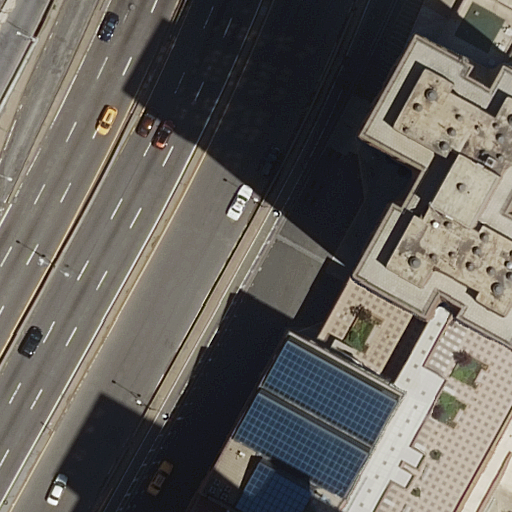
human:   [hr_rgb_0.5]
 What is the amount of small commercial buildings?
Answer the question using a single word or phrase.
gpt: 0

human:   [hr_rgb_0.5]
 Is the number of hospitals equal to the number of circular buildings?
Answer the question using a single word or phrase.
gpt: no

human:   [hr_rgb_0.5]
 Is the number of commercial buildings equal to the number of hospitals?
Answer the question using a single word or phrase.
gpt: no

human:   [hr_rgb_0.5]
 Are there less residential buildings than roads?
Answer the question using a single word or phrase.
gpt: yes

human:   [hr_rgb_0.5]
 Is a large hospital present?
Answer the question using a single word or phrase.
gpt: yes

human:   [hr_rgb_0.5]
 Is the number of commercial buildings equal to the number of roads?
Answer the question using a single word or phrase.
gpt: no

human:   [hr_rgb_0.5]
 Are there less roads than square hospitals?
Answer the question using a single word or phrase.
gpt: no

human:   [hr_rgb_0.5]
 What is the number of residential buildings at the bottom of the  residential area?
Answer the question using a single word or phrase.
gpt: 0

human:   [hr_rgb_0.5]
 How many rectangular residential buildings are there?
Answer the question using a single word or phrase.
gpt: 3

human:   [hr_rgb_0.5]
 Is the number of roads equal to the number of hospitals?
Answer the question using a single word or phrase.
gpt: no

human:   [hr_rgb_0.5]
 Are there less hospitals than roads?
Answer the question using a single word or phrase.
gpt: yes

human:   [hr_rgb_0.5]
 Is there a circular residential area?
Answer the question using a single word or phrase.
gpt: no

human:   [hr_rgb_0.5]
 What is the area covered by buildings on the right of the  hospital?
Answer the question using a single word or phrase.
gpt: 1145m2

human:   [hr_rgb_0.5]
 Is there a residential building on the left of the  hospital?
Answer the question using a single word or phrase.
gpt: no

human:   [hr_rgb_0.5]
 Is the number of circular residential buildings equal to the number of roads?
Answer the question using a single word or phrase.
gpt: no

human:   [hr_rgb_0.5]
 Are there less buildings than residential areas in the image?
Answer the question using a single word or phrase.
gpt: no

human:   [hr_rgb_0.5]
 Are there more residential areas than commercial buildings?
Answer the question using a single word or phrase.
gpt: yes

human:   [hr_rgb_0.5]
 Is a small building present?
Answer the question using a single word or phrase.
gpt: yes

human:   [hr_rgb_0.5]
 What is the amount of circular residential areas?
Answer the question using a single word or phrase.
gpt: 0

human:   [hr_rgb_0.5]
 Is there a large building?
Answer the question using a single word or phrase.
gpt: yes

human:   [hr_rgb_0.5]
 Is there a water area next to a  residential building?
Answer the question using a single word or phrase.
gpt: no

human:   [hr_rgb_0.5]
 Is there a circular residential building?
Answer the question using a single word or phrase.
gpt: no

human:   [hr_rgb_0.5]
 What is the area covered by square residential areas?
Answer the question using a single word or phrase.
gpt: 0m2

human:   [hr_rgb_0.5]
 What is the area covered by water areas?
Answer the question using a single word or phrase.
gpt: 0m2

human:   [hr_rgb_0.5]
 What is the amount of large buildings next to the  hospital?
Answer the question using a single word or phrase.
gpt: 1

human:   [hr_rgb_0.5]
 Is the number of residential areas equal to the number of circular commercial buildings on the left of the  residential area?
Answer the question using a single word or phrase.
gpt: no

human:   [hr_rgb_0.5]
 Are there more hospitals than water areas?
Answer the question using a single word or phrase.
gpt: yes

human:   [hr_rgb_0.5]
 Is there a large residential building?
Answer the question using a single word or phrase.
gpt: yes

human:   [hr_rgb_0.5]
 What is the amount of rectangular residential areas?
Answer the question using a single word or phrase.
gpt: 0

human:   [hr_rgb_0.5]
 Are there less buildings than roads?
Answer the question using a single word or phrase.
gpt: yes

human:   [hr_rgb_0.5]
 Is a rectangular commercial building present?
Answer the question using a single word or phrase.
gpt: no

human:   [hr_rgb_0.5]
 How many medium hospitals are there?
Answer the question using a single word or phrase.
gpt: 0

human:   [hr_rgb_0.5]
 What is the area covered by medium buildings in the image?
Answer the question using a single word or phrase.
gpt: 330m2

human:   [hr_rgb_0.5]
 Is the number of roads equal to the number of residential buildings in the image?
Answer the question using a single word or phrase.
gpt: no

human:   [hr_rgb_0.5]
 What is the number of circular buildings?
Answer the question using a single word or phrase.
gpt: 0

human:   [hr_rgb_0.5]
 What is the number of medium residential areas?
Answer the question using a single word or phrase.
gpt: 0